Field crop: tomato
Growth stage: 1
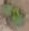
Species: solanum